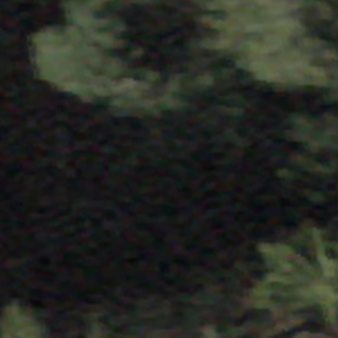
Label: other